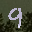
Label: 9